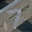
Label: 7